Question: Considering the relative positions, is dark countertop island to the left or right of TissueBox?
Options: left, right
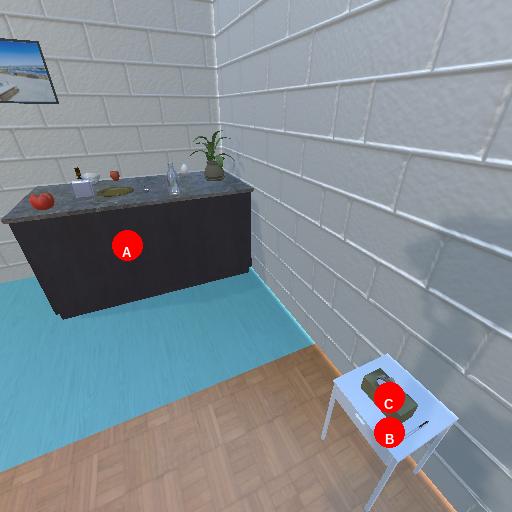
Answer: left